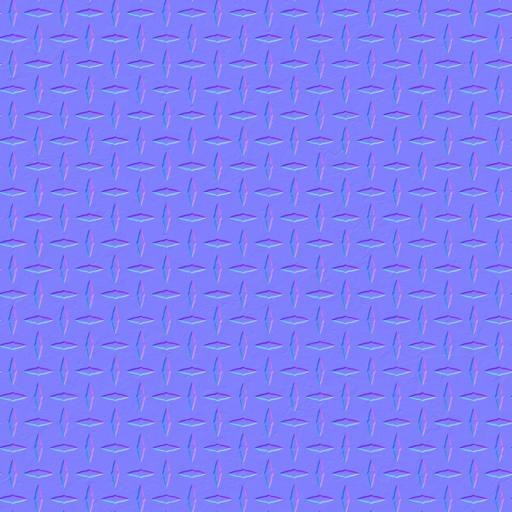
diamond plate floor industrial metal tread